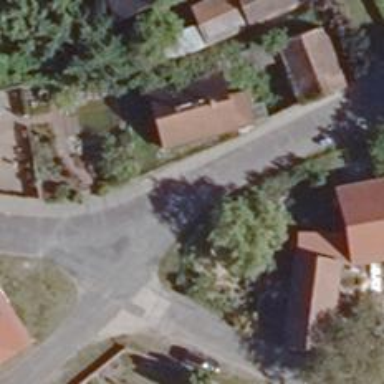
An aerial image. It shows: Residential road with sidewalk on the left.